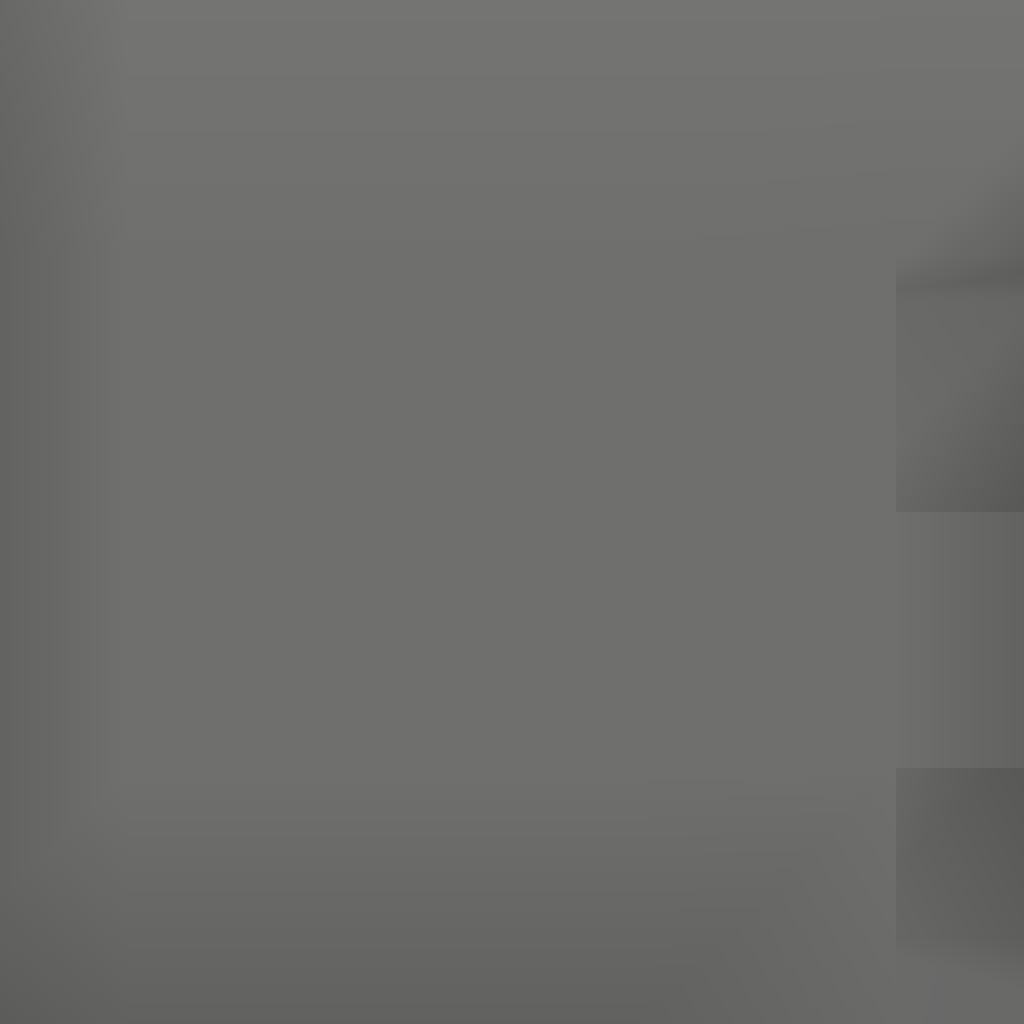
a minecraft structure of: Simple Stone Crypt